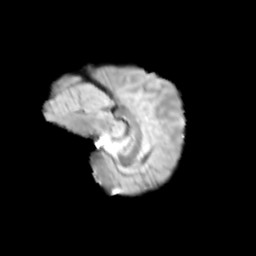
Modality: T2w
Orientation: sagittal
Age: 11
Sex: female
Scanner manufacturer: siemens
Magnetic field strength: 3 T
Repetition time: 3.8 s
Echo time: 0.07 s